Question: I have a carousel object with a UIImageView where I am trying to subLayer the AvPlayerLayer.
It works perfectly fine though it doesn't fill the full bounds of the _videoView it appears to be smaller in height, though i have tested changing the height to extreme values and it still sits at that size as long as its overlapping the UIImageView.
The code I am using to achieve this is below:
'''
UIView *embeddedView = [[UIView alloc] initWithFrame:_videoView.bounds];
embeddedView.center = CGPointMake(100, 140);
AVPlayerItem *avPlayeritem = [[AVPlayerItem alloc] initWithURL:[NSURL URLWithString:[_videoURLS objectAtIndex:carousel.currentItemIndex]]];
AVPlayer *avPlayer = [[AVPlayer alloc] initWithPlayerItem:avPlayeritem];
AVPlayerLayer *avPlayerLayer = [AVPlayerLayer playerLayerWithPlayer:avPlayer];
[avPlayerLayer setFrame:embeddedView.frame];
avPlayerLayer.videoGravity = AVLayerVideoGravityResizeAspect;
[avPlayerLayer setNeedsLayout];
[embeddedView.layer addSublayer:avPlayerLayer];
[carousel.currentItemView addSubview:embeddedView];
//Assign to notication to check for end of playback
[[NSNotificationCenter defaultCenter] addObserver:self selector:@selector(didFinishPlaying:) name:AVPlayerItemDidPlayToEndTimeNotification object:avPlayeritem];
[avPlayer seekToTime:kCMTimeZero];
[avPlayer play];
'''
Here is an image of whats happening, as you can tell its off on the top as well as the bottom:

Whats causing this and how do I fix this?
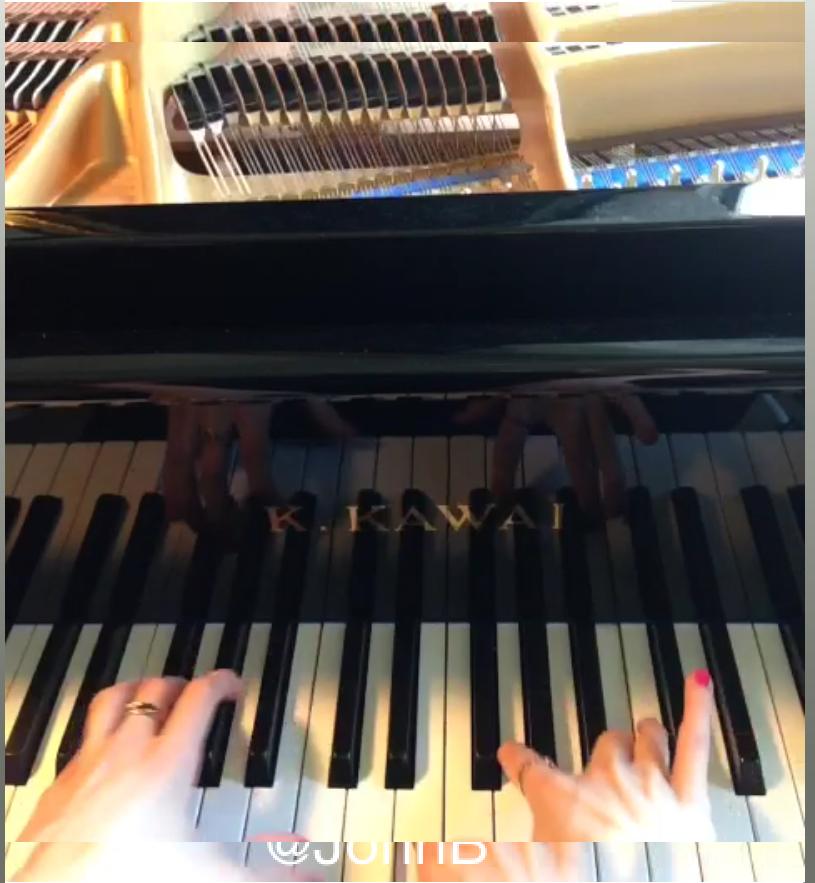
Answer: I think that it's logic that the video doesn't fill the full bounds of the 'videoView', because you set 'avPlayerLayer.videoGravity = AVLayerVideoGravityResizeAspect'.
You should set it to 'AVLayerVideoGravityResizeAspectFill', and it'll will be ok.
The difference is:
- 'AVLayerVideoGravityResizeAspect' - show the video proportional to the original size, and don't allow any deformation. - 'AVLayerVideoGravityResizeAspectFill' - resize the video, to fill the full bounds of its subview, and don't care about proportionality.
And one last thing, do '[avPlayerLayer setFrame:embeddedView.bounds]' it's better than '[avPlayerLayer setFrame:embeddedView.frame]'.
Hope this helps :)